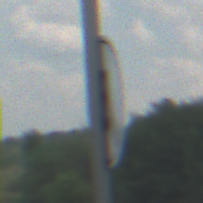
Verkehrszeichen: EndeGeschwindigkeit5
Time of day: MorningAfternoon
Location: Outdoor (Nature)
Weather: PartlyCloudy
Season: NotSpecified
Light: Natural